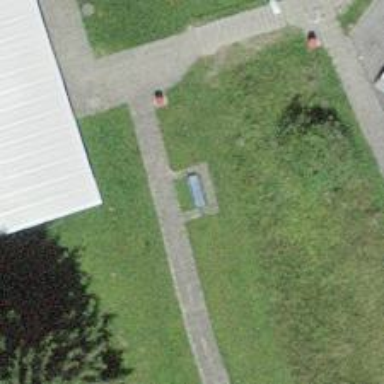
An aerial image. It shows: Picnic table located in leisure land area.